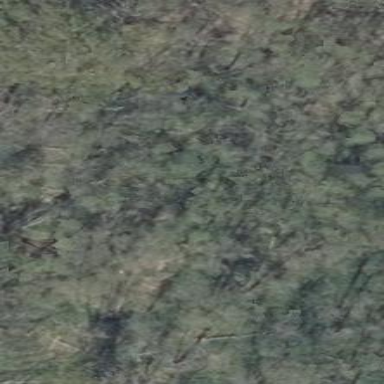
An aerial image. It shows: Forest with broadleaved trees.